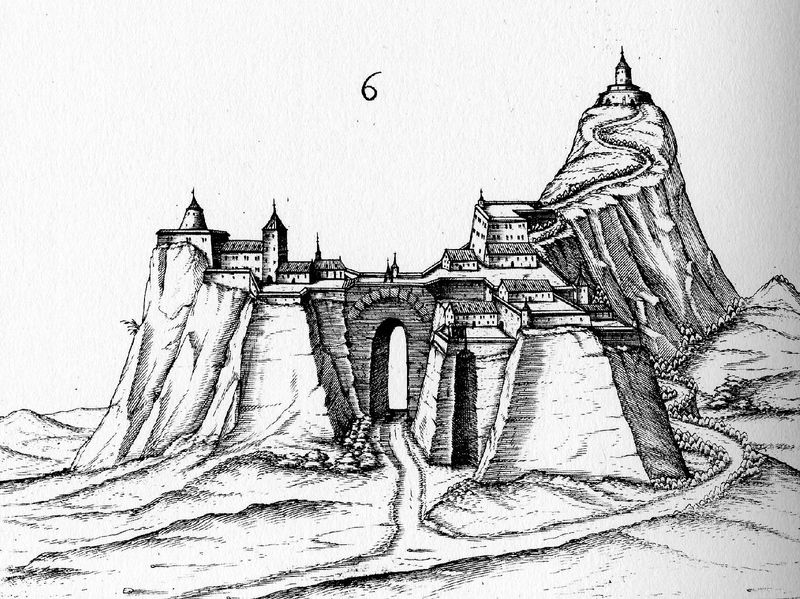
Titel: Architectura von Vestungen
Künstler: Daniel Specklin
Schlagwörter: berg, felsen, bäume, landschaft, fenster, straße, zeichnung, schloss, weg, weite, brücke, kirche, wege, grafik, platz, hoch, tor, burg, türme, festung, entwurf, mauern, gabelung, serpentine, 6, unmöglich, +landschaft